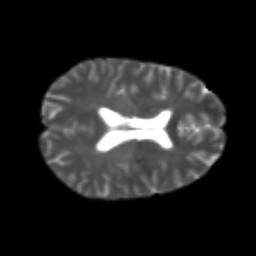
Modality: T2w
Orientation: axial
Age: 24
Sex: female
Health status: healthy
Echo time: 0.074 s